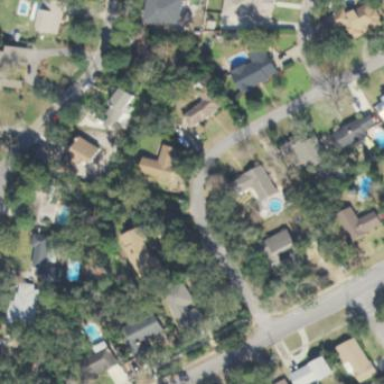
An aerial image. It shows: Single-family residential area.